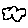
Label: cloud